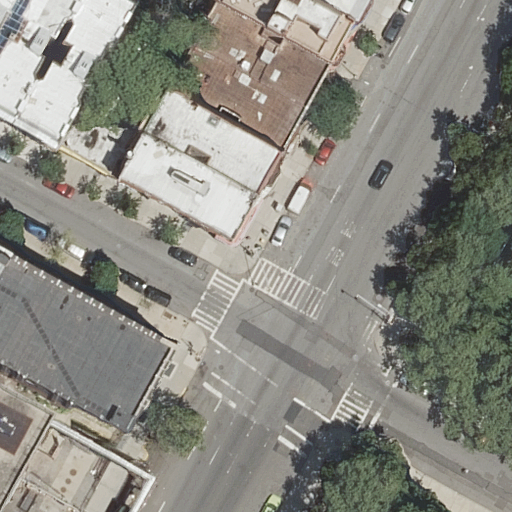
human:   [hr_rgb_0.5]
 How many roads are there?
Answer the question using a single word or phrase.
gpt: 17

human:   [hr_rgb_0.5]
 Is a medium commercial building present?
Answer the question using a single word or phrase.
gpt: no

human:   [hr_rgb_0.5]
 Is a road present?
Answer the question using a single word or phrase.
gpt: yes

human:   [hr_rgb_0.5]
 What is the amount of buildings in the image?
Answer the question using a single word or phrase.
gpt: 12

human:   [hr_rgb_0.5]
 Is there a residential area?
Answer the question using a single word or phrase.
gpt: yes

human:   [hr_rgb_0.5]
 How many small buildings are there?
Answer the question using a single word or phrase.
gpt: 6

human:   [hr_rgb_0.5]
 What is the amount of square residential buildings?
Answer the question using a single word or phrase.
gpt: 0

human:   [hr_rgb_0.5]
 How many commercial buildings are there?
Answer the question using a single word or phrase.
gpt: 0

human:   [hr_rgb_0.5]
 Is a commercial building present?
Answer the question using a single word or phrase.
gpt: no

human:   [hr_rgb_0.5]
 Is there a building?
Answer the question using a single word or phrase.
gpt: yes

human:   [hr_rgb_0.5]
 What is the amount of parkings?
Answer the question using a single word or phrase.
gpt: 1

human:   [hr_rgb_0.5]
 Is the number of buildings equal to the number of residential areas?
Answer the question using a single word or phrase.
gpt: no

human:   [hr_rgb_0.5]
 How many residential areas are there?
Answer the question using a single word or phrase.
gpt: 2

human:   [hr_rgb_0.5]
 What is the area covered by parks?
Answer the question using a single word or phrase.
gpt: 8m2

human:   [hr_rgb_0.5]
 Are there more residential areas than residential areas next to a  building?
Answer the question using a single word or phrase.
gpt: no

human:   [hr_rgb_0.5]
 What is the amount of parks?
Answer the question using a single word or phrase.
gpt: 1

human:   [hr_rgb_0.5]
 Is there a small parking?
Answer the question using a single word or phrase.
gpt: no

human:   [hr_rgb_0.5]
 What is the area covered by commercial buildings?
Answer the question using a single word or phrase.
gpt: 0m2

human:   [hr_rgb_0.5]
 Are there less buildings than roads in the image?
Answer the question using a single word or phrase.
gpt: yes

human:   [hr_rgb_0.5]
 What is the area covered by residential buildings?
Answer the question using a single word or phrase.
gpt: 2081m2

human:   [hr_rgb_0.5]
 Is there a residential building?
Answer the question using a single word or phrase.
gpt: yes

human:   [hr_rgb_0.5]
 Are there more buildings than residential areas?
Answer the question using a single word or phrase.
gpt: yes

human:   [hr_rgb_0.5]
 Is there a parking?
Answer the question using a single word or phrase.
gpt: yes

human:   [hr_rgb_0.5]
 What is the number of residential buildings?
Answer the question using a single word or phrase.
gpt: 12

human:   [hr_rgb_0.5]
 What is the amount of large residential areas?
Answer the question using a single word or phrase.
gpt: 1

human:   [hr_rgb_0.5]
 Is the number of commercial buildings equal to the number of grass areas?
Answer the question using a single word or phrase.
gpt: no

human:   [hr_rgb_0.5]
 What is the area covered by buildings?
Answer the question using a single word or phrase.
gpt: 2081m2

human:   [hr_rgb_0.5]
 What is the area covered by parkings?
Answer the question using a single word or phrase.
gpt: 2087m2

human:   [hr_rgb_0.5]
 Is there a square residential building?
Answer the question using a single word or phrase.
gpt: no

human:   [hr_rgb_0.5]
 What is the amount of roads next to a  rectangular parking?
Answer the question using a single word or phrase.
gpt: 0

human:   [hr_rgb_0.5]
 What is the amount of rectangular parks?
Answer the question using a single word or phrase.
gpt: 1

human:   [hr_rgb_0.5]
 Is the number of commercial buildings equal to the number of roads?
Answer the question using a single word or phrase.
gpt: no

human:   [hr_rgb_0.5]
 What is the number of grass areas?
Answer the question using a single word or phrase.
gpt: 1

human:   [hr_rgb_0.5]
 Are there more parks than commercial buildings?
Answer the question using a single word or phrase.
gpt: yes

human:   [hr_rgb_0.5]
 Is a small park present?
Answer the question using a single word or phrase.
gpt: yes

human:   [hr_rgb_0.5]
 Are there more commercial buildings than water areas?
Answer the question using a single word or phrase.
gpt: no

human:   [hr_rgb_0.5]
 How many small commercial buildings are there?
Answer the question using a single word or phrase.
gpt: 0

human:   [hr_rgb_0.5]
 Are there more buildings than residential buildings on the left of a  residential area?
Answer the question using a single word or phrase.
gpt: no

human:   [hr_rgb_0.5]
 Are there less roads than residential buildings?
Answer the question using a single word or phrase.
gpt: no

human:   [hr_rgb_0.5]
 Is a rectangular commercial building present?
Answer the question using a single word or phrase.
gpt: no

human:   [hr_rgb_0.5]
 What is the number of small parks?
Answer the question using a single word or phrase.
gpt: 1

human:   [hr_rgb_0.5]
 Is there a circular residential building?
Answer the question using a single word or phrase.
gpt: no

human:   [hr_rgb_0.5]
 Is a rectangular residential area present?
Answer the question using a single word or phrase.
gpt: yes

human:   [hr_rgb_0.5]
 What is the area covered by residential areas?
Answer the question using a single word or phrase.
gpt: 3562m2

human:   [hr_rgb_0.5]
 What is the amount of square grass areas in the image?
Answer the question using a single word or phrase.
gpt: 0

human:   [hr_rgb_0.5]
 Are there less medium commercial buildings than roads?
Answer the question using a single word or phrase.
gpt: yes

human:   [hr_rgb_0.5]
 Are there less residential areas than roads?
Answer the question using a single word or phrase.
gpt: yes

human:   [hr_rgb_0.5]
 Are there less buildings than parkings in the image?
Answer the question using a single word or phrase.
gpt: no

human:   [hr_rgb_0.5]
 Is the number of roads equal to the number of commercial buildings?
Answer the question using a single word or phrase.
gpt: no

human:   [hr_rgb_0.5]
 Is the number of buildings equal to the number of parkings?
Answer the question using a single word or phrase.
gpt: no

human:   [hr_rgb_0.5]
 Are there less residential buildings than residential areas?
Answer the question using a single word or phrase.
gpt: no

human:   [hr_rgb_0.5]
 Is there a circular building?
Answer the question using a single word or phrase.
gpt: no

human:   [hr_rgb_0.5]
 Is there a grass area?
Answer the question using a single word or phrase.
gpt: yes

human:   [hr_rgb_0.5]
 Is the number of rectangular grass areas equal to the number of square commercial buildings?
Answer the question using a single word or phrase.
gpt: yes

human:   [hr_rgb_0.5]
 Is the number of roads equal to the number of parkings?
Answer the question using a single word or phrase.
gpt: no

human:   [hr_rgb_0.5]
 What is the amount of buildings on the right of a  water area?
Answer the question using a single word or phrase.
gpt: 0

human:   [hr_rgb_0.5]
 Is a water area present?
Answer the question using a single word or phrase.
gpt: no

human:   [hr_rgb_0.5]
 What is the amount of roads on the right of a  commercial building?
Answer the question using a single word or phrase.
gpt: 0

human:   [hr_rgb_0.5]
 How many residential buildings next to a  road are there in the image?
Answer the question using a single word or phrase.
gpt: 12

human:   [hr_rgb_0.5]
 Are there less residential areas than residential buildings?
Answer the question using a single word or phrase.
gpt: yes

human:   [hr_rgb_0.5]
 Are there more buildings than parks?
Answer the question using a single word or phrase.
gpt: yes

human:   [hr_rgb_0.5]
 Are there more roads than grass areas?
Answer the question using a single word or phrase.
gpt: yes

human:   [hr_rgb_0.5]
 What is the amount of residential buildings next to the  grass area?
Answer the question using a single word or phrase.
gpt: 12

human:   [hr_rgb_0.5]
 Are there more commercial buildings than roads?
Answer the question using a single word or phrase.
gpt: no